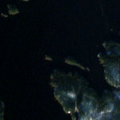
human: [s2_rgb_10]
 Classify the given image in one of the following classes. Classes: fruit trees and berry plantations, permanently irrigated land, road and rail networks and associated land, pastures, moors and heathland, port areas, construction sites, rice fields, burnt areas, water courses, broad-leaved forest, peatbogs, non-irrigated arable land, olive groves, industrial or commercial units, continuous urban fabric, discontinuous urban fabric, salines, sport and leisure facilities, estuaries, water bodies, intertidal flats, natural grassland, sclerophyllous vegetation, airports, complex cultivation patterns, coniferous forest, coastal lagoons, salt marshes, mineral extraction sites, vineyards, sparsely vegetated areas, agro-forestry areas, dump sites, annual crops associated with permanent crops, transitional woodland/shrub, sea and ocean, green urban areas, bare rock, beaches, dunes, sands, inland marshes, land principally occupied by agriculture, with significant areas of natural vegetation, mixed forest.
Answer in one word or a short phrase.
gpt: discontinuous urban fabric, coniferous forest, water bodies